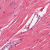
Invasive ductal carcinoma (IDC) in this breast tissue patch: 0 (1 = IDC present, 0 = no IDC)